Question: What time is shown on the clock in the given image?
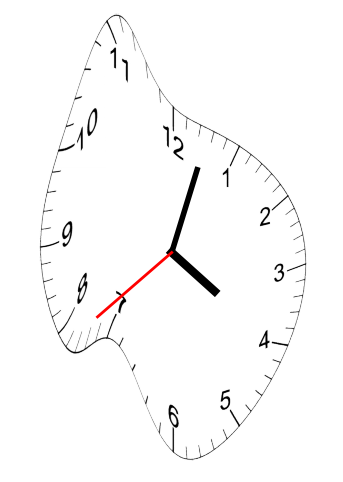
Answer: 04:02:38